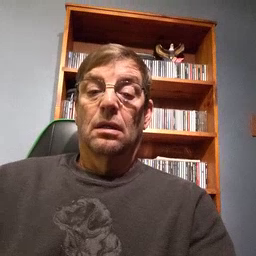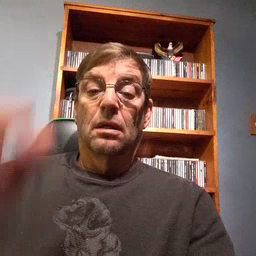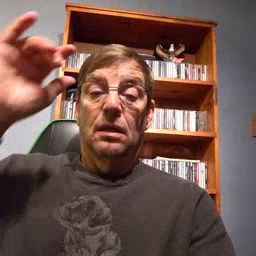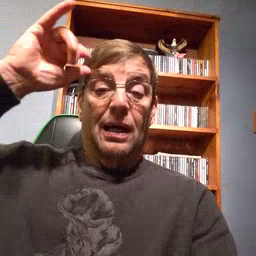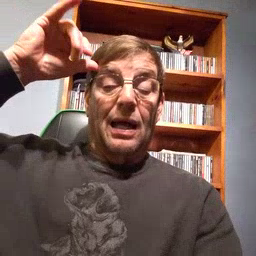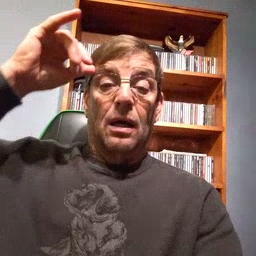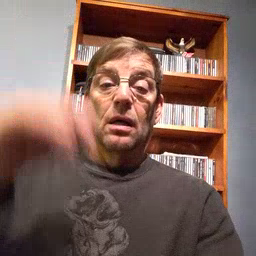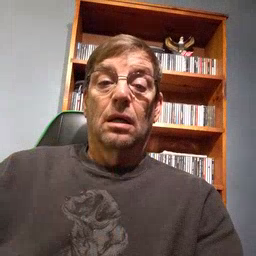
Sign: cow